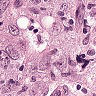
Metastatic tissue present: yes